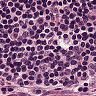
Metastatic tissue present: no